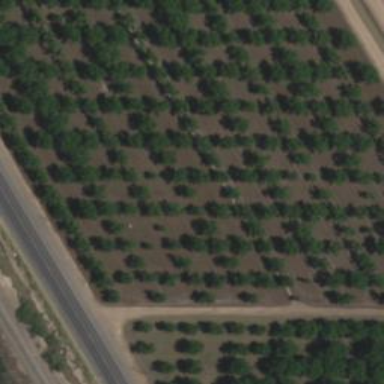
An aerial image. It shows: Orchard.